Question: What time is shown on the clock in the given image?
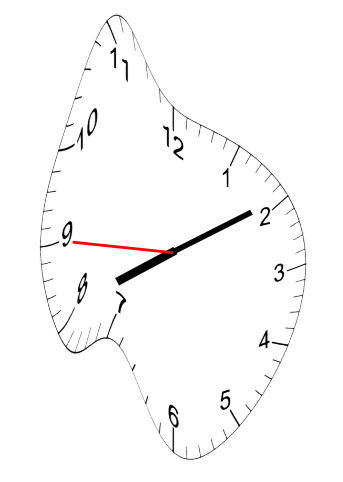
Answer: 08:09:45